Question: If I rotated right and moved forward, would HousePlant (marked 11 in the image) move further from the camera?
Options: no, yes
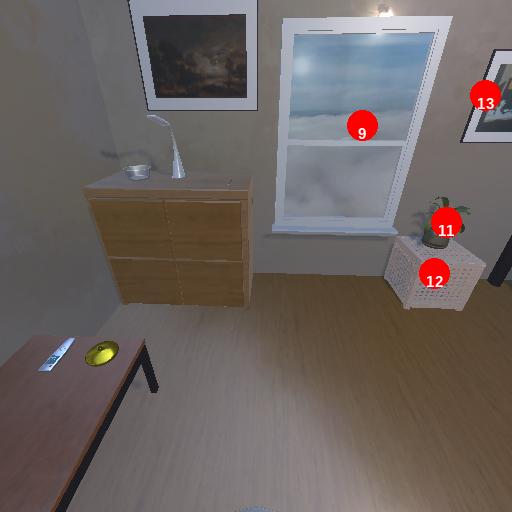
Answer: no